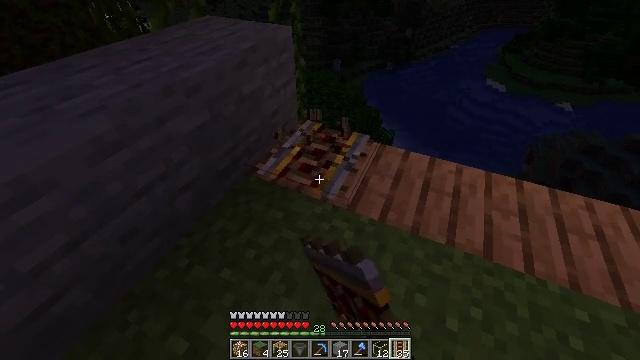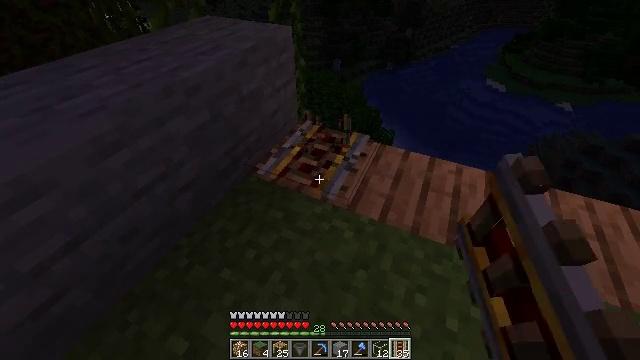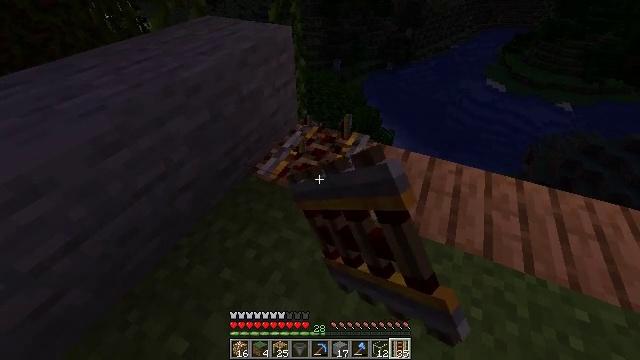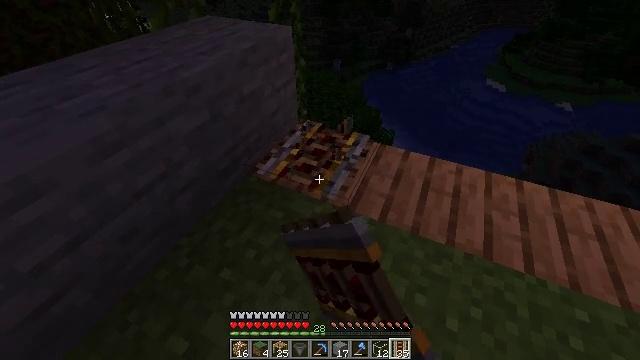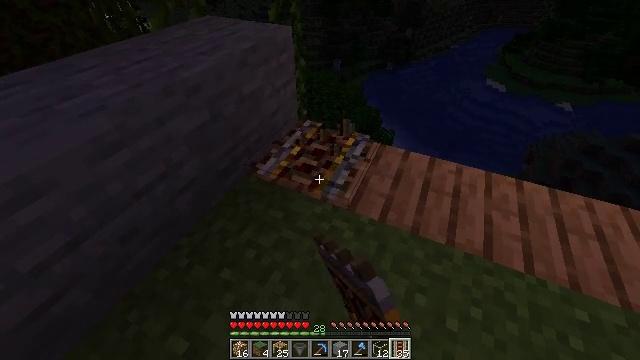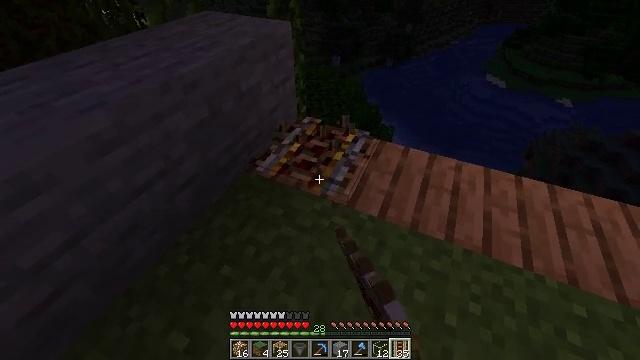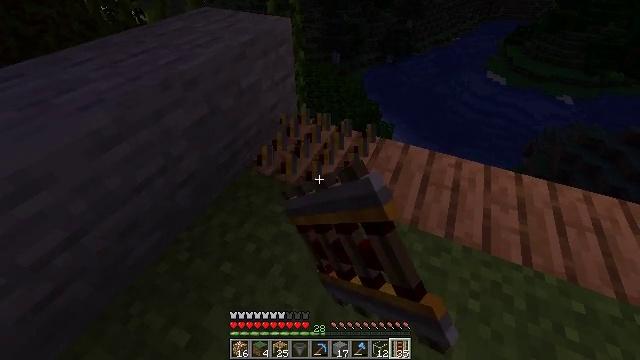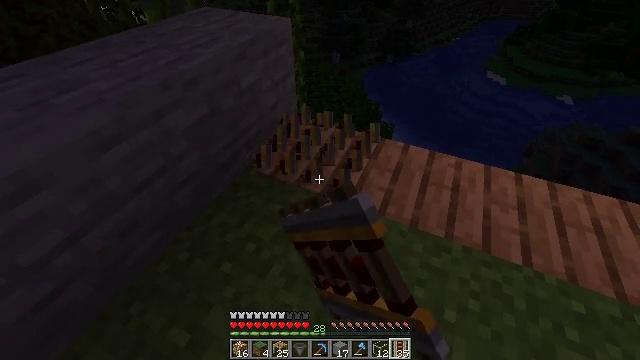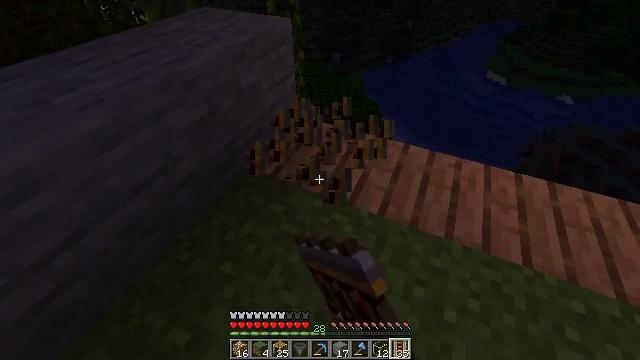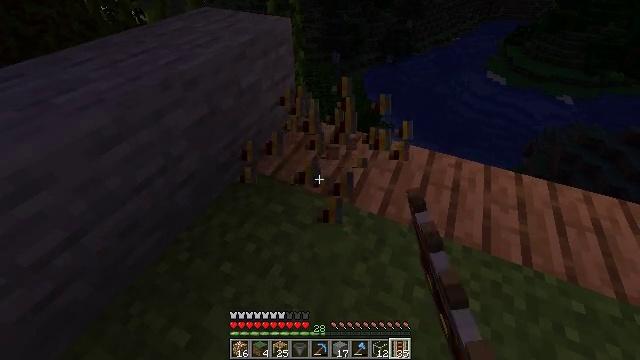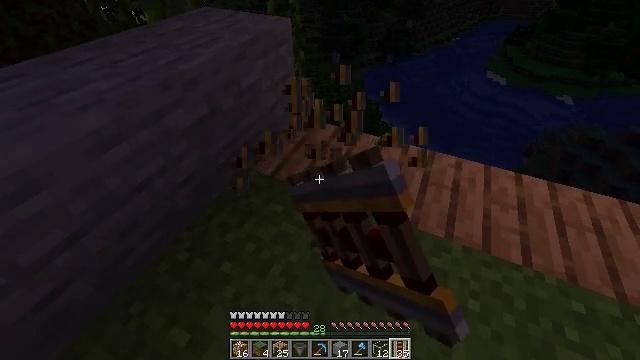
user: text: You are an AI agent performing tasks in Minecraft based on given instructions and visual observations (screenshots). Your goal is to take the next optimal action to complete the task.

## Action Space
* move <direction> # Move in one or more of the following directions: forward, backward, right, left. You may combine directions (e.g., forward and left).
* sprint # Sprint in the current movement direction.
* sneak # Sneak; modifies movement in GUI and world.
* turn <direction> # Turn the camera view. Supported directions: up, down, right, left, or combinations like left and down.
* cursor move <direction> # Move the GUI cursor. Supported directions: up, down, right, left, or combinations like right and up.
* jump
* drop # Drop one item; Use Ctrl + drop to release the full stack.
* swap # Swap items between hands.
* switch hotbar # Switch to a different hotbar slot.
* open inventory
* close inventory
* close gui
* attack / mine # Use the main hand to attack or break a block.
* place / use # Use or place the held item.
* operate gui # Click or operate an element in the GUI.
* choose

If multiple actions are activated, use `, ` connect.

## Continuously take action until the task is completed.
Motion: motion action
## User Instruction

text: Mine the powered rail from the track.
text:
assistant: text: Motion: attack / mine
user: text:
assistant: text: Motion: attack / mine
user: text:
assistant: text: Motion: attack / mine
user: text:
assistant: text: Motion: attack / mine
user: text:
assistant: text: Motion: attack / mine
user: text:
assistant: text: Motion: attack / mine
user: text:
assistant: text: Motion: attack / mine
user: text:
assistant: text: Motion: attack / mine
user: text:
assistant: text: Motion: attack / mine
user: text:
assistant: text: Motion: attack / mine
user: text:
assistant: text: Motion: attack / mine